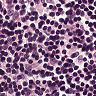
Metastatic tissue present: no